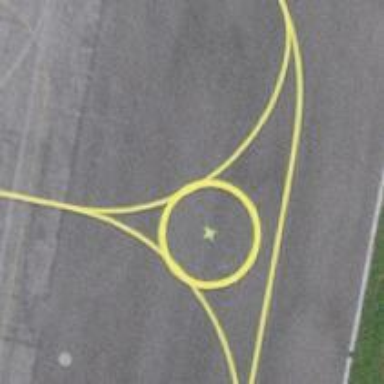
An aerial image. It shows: Image of taxiway at airport.